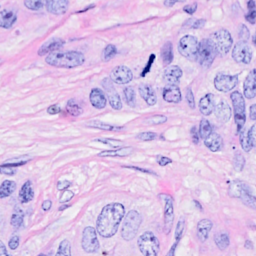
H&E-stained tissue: Breast